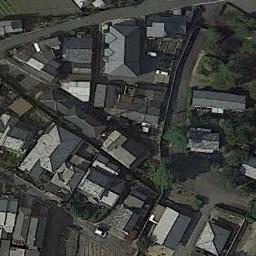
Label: palace